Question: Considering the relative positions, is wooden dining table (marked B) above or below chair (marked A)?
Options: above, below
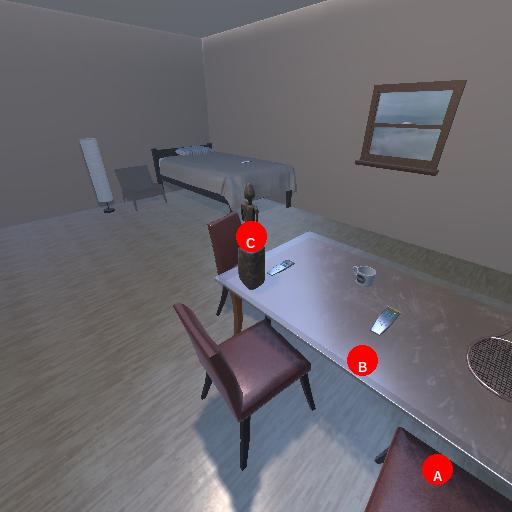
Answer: above